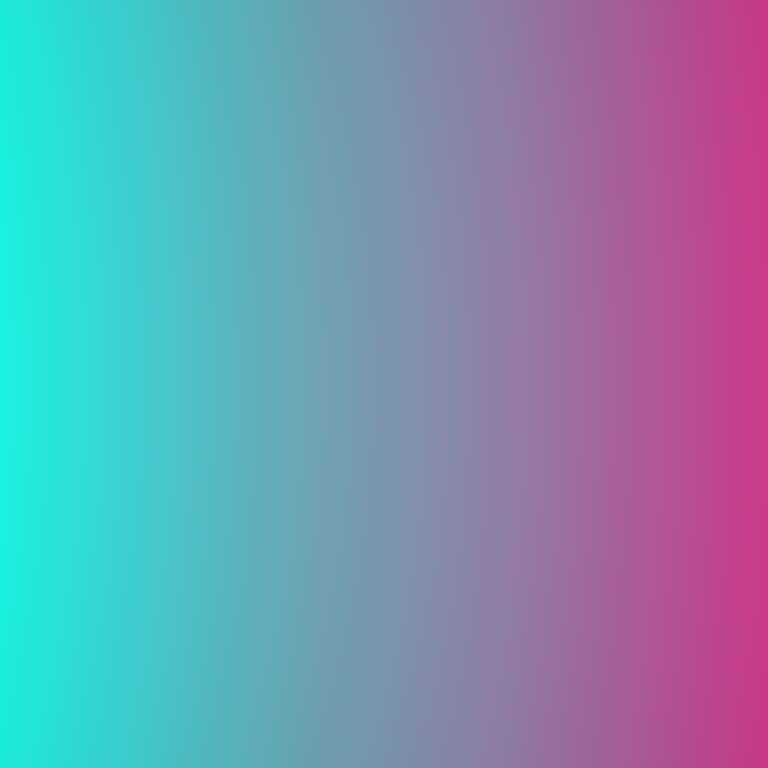
Abstract light effect, smooth gradient from teal to magenta, calm atmosphere, soft blend, no room, no furniture, no objects.